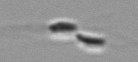
Label: Dinobryon